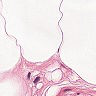
Metastatic tissue present: no